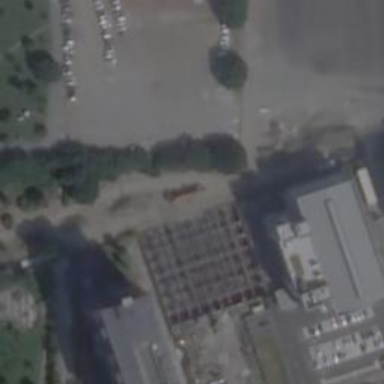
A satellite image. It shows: Commercial building.